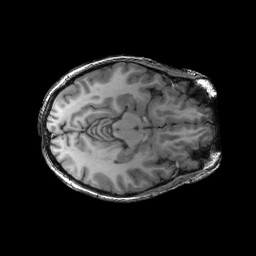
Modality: T1w
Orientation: axial
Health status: ill
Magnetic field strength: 3 T